Interaction volume radius: 5 \u00c5
Interaction volume height: 15 \u00c5
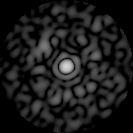
Disorder parameter: 0.8013